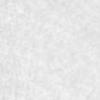
Label: no_change